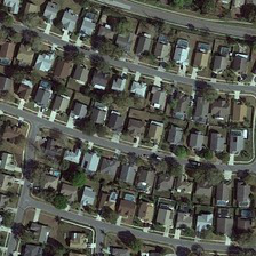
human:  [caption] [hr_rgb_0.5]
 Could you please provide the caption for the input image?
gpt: some house files are located in the community marked with white lines.

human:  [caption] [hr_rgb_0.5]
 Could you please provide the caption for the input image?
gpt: Several rows of houses are in the community marked by white lines.

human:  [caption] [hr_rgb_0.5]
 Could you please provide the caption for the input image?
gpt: Community lines are marked with white heels.

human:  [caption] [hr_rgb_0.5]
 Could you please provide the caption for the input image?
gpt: There are several rows of houses in the community marked with white lines.

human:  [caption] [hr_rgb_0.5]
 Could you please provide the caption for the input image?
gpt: Some rows of Houses are located in the Commonwealth marked with white lines.